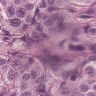
Metastatic tissue present: yes